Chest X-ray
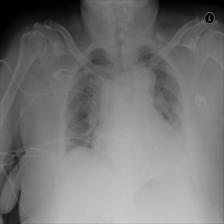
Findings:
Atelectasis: negative
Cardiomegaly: negative
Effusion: negative
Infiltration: negative
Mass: negative
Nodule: negative
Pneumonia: negative
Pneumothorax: negative
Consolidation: negative
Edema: negative
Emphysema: negative
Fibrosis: negative
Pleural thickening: negative
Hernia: negative